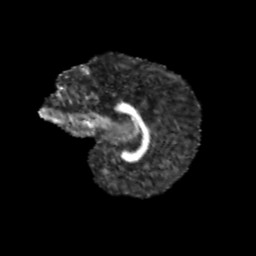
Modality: FA
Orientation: sagittal
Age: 13
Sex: female
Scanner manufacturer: siemens
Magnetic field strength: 3 T
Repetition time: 3.8 s
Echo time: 0.07 s